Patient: sex M, age 57
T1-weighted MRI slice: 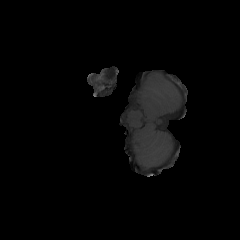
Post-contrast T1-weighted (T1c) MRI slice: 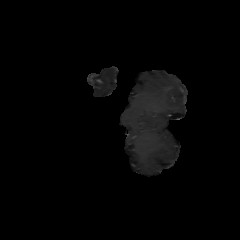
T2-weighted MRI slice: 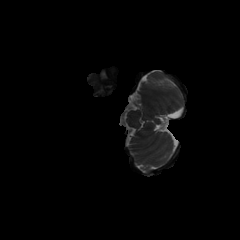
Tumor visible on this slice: no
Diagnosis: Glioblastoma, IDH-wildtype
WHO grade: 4